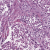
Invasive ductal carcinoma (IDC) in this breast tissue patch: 1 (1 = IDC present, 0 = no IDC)